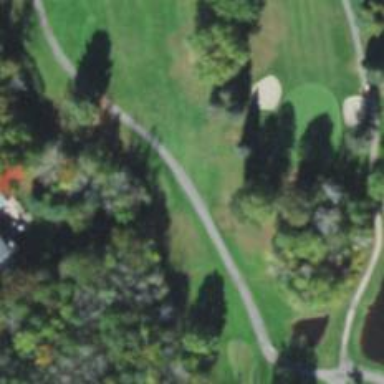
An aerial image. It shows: Path designated for golf carts.